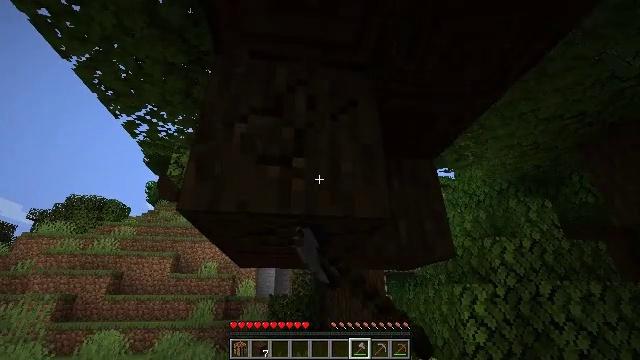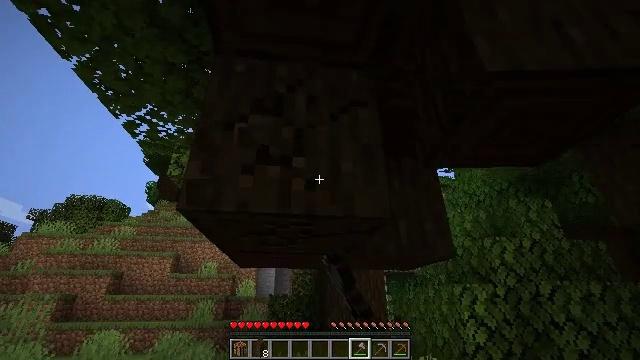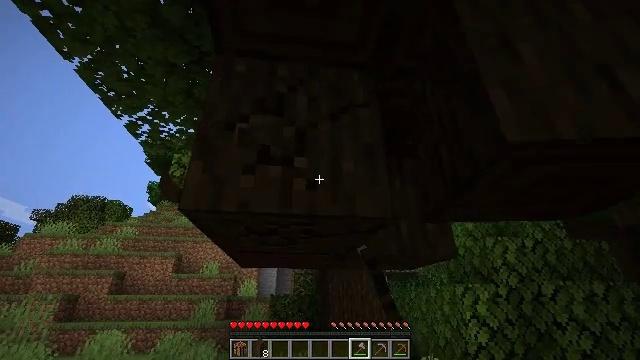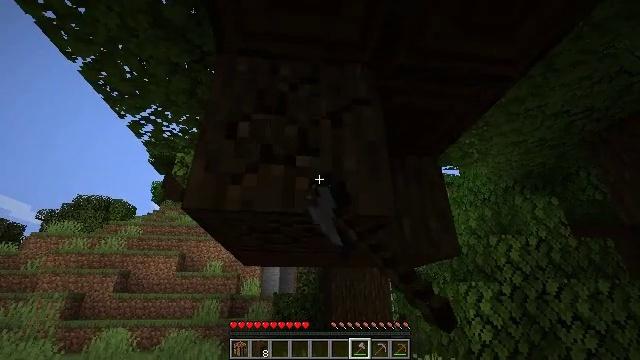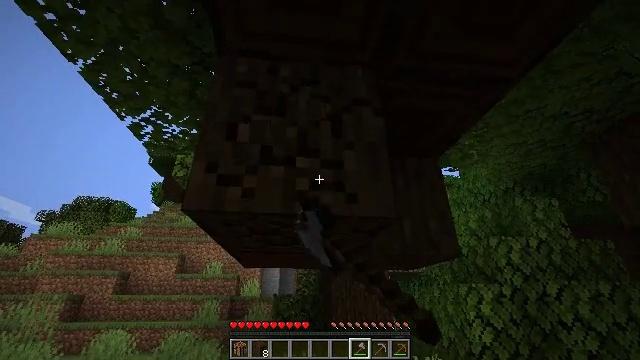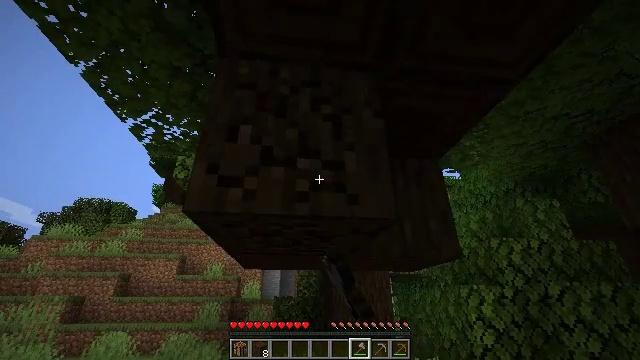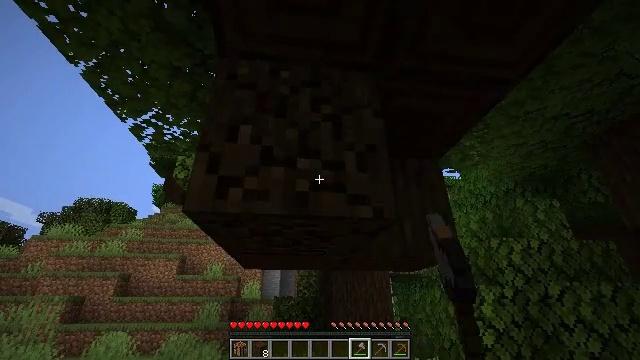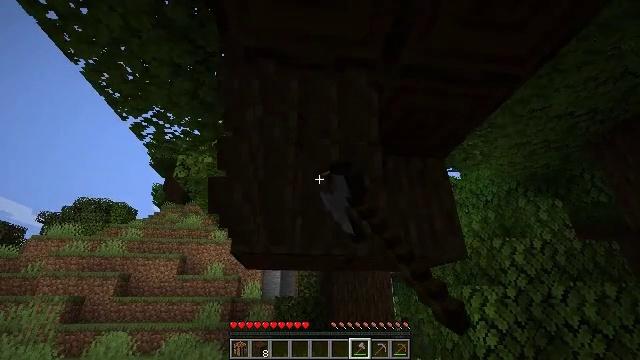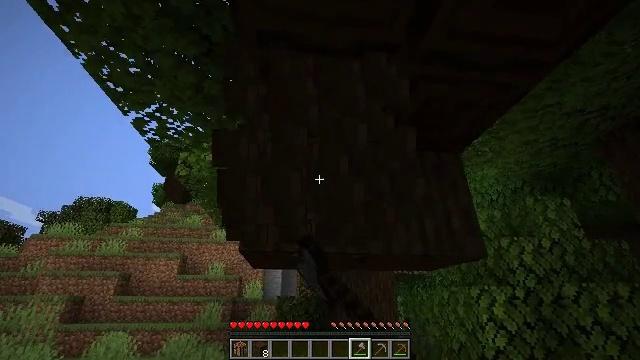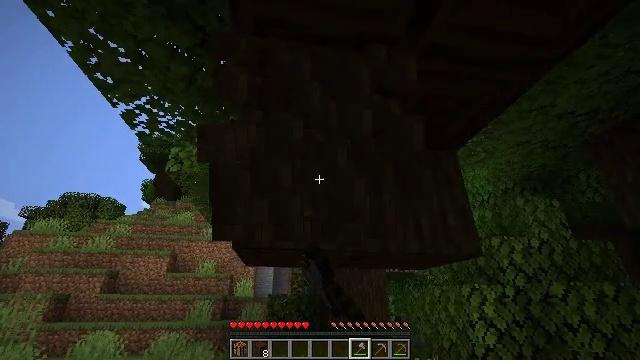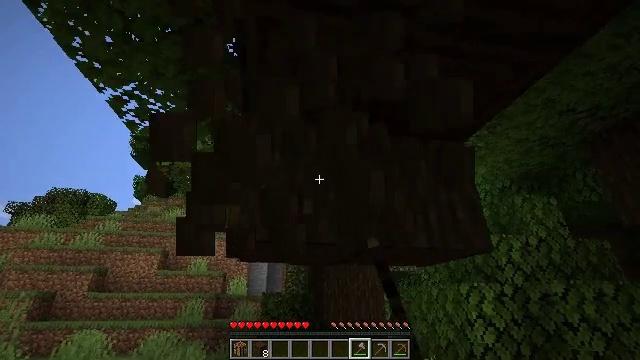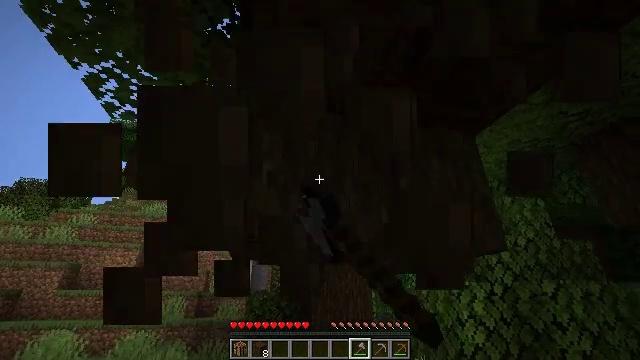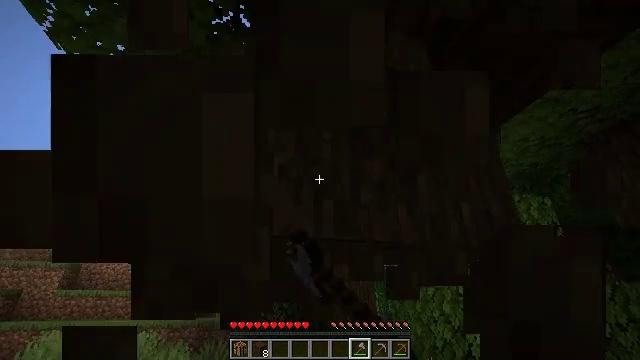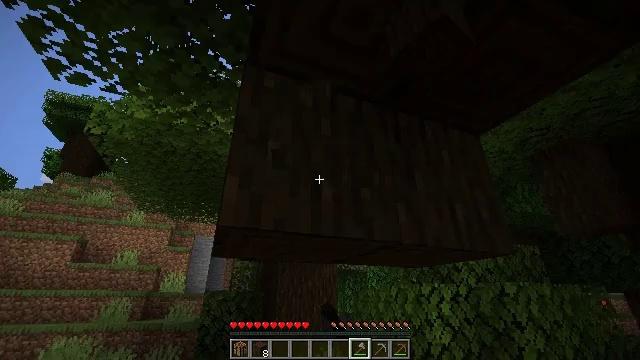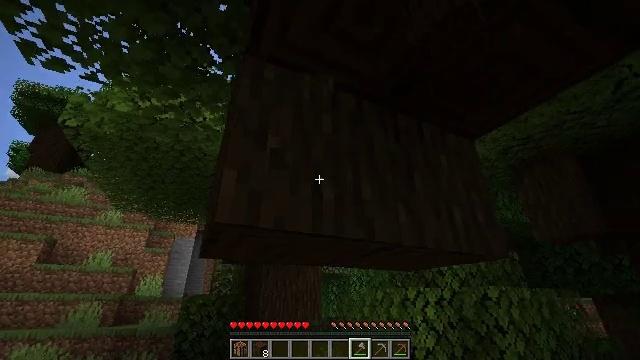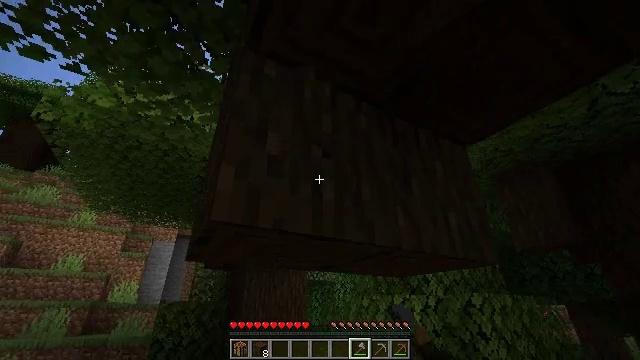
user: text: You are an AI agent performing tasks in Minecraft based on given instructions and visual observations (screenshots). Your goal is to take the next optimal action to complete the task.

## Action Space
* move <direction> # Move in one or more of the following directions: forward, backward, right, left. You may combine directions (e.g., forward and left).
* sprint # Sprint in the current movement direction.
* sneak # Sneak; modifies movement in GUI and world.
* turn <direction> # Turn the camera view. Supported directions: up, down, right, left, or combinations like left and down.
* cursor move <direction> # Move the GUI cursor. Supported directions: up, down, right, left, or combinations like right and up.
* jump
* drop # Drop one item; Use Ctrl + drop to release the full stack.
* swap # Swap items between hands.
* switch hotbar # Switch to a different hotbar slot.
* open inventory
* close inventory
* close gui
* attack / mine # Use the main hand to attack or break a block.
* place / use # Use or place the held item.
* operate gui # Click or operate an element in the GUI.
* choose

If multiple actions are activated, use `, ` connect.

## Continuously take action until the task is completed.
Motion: motion action
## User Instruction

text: Mine the dark oak log from a tree.
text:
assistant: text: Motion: attack / mine
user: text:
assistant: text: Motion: attack / mine
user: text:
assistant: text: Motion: attack / mine
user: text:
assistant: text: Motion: attack / mine
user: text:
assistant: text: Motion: attack / mine
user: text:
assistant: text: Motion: attack / mine
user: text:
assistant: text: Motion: move forward and move left, attack / mine
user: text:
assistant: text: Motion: move forward and move left, attack / mine
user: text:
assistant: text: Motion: move forward and move left, turn right, attack / mine
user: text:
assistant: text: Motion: move forward and move left, turn right, attack / mine
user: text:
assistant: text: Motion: move forward and move left, turn right, attack / mine
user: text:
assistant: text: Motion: move forward and move left, attack / mine
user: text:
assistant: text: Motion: move forward and move left, turn right, attack / mine
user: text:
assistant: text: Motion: turn right, attack / mine
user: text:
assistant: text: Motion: turn right and up, attack / mine
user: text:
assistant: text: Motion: turn right, attack / mine
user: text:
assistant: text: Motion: turn right, attack / mine
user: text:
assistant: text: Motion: turn right, attack / mine
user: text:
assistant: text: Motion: turn right, attack / mine
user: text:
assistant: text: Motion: attack / mine
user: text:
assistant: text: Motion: attack / mine
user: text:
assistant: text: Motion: attack / mine
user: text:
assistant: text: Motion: attack / mine
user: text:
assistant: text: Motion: attack / mine
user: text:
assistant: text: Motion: attack / mine
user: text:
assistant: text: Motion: attack / mine
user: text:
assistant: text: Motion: attack / mine
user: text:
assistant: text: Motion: attack / mine
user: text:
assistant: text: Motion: move left, attack / mine
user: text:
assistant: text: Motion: move forward and move left, attack / mine